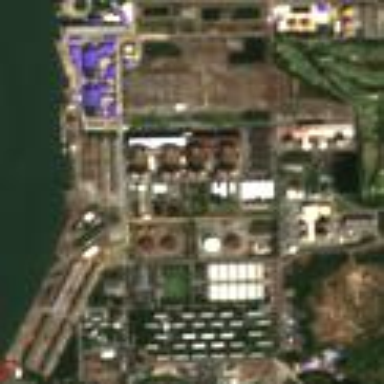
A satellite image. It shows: Industrial power plant with the landuse set as industrial.